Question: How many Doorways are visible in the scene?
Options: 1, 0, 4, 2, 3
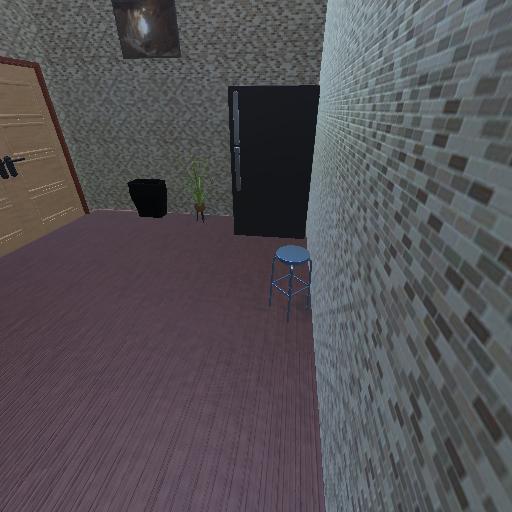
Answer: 1